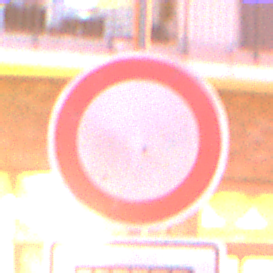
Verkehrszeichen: VerbotFahrzeugeAllerArt
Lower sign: MehrspurigeFahrzeugeFrei5
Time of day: Night
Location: Outdoor (Urban)
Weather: PartlyCloudy
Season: NotSpecified
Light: Artificial